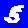
Digit: 5